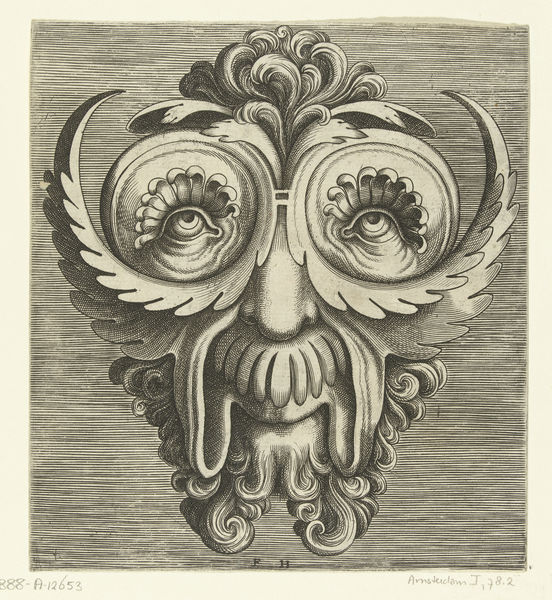
Titel: Masker met bladvormige jukbeenderen, schotelvormige oogkassen en een toef krullen midden op het hoofd
Künstler: Frans Huys
Standort: Amsterdam
Institution: Rijksmuseum
Schlagwörter: bouche, tete, peinture, visage, baroque, grotesque, œil, les yeux, arcimboldi, arcimboldo